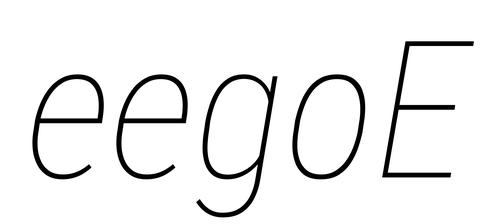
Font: Roboto-Italic_Condensed_Thin_Italic